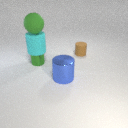
large blue metal cylinder to the left of small brown rubber cylinder